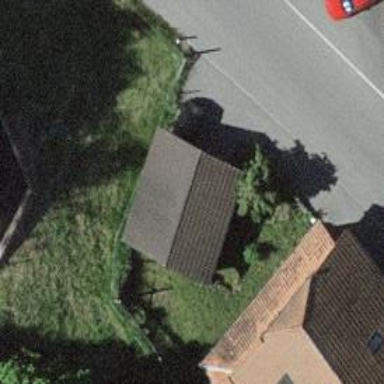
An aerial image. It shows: Garage.